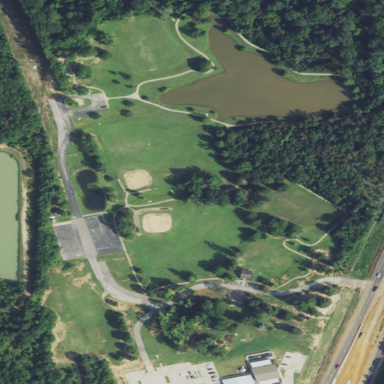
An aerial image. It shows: Park.